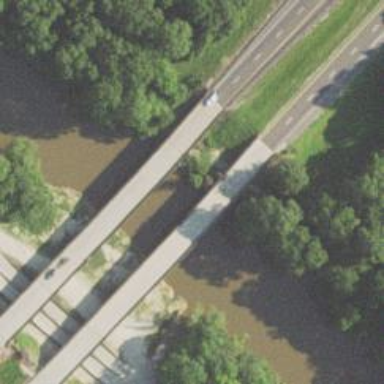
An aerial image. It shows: Motorway bridge.